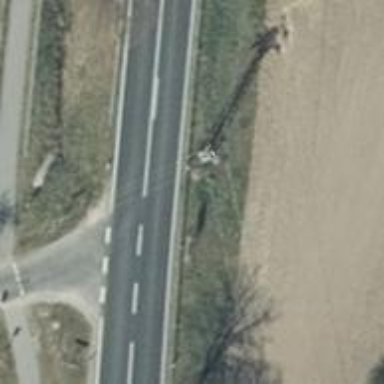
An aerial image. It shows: Power pole.